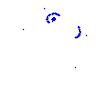
Particle: kaon